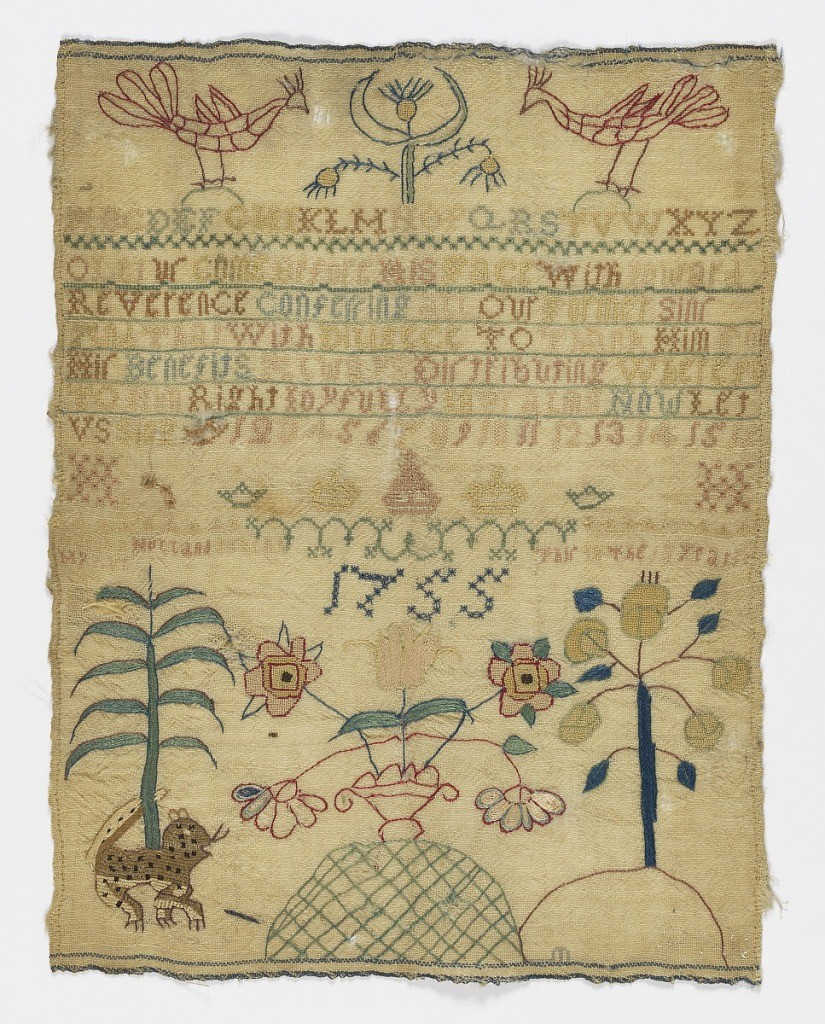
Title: Sampler
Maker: Hannah Holland, American
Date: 1755
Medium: silk embroidery on wool foundation Technique: embroidered in cross, eyelet, stem, and satin stitches on plain weave foundation
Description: In the center are several bands of neatly worked alphabets, a verse, crowns, the initials HH and the inscription Hannah Holland My Work in the Year 1755.
At the top and bottom are very crudely embroidered elements: birds, flowering trees, and a leopard. It seems probable that the top and bottom were not worked by Hannah Holland, the embroiderer of the alphabets.